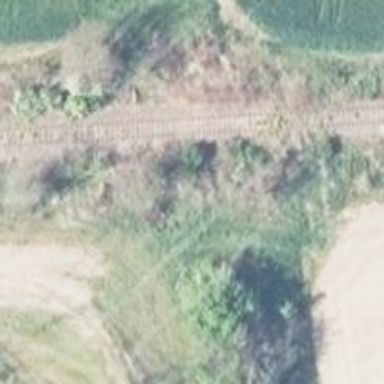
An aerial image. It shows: Railway track classified as Class A.